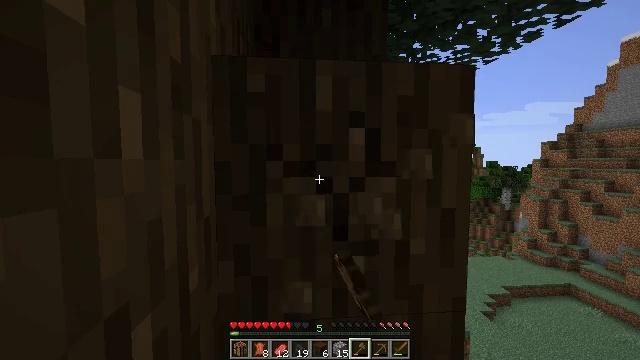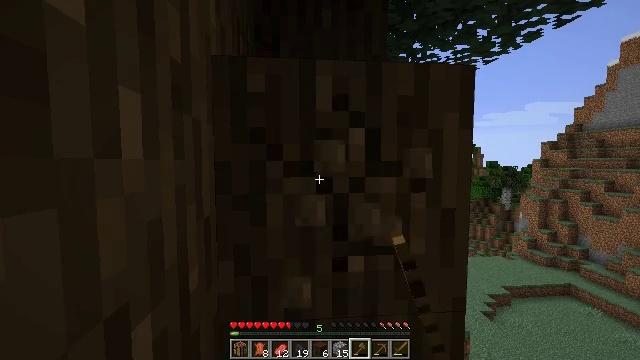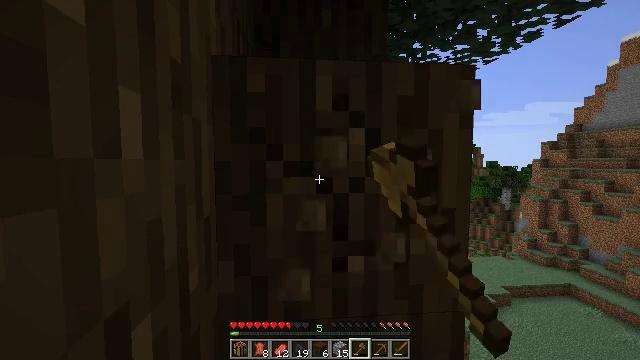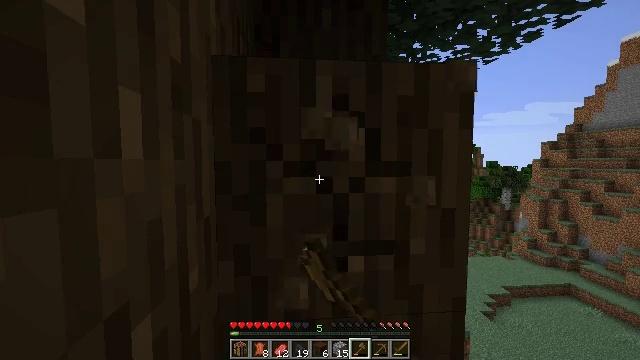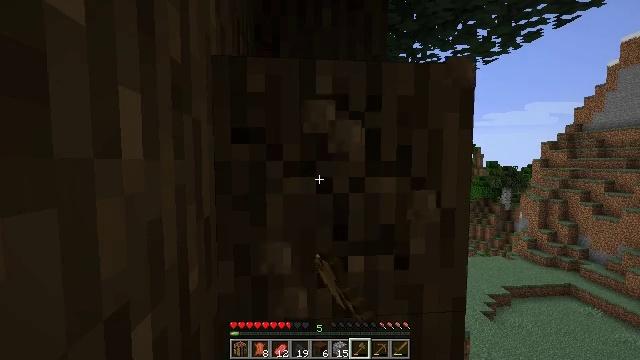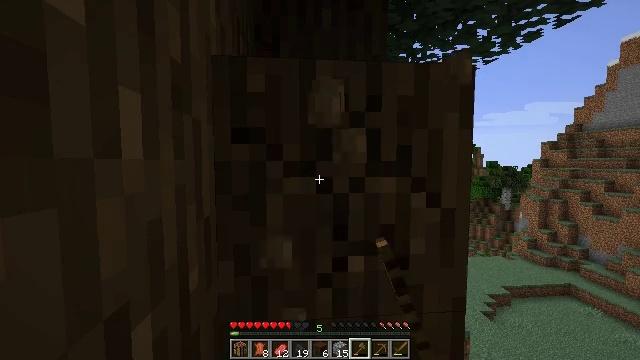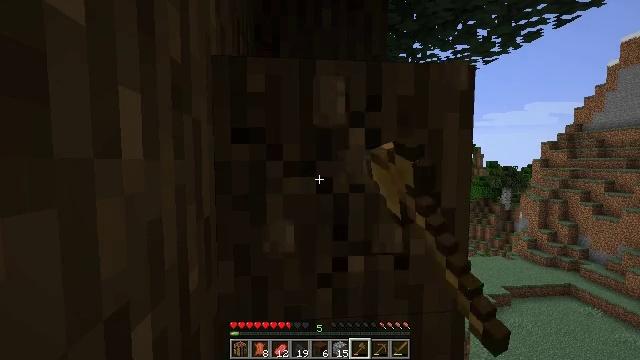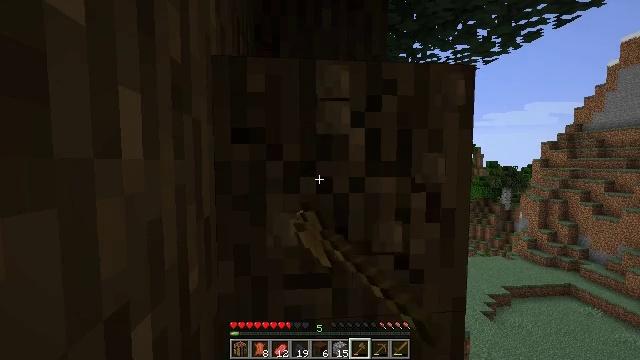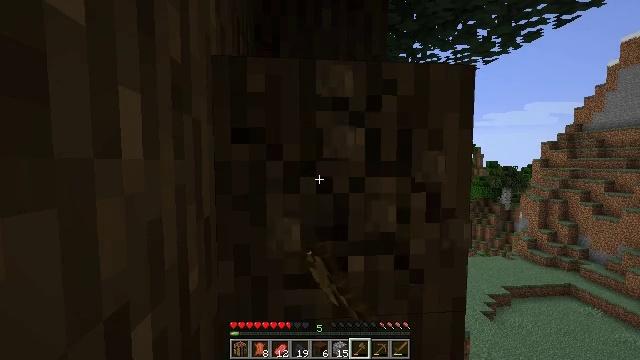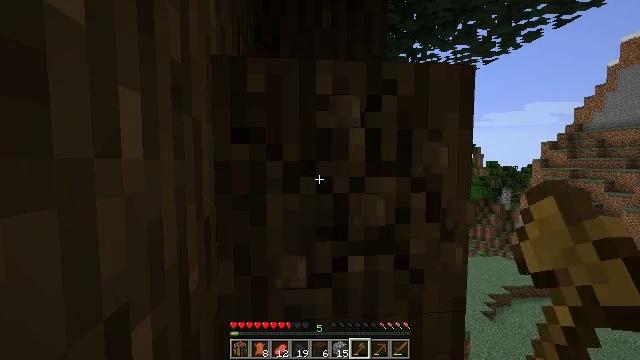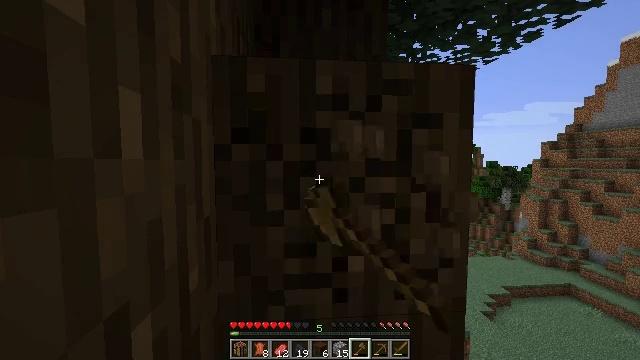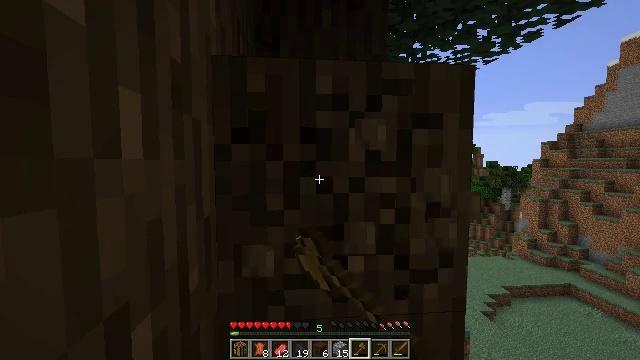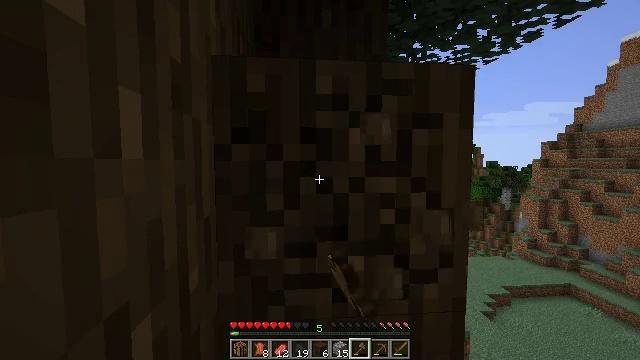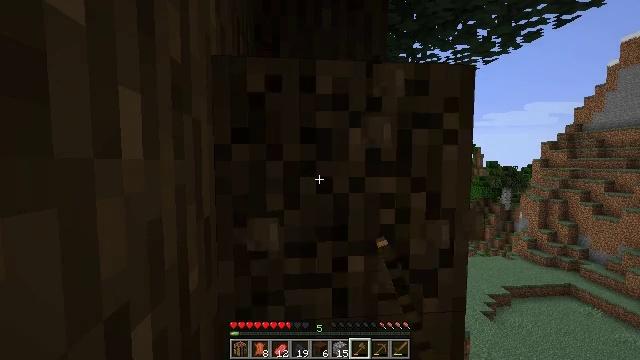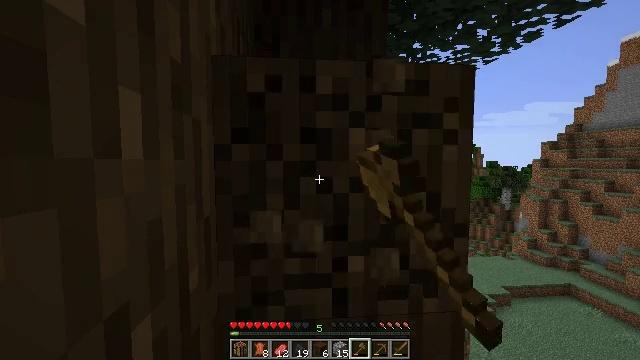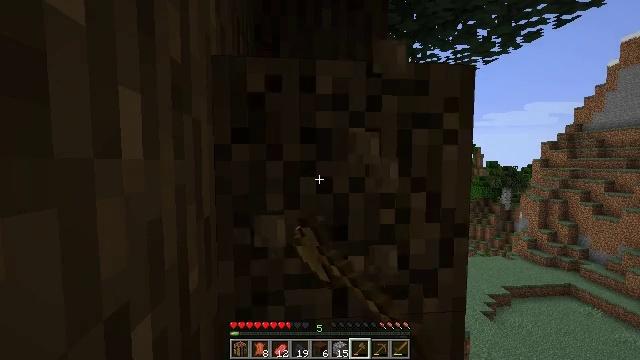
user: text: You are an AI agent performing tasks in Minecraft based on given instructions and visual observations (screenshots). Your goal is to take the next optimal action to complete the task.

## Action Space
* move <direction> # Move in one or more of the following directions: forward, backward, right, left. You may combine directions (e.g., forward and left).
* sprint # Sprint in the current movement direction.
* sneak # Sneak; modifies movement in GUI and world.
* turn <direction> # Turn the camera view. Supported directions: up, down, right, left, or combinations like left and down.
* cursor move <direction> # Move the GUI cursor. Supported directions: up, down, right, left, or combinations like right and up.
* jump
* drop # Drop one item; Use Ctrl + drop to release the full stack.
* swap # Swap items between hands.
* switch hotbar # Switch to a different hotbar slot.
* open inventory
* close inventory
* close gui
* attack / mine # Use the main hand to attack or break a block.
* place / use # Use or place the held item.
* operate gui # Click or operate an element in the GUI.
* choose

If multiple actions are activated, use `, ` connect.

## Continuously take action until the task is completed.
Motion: motion action
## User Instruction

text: Break the dark oak log in the forest.
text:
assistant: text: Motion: attack / mine
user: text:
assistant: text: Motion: attack / mine
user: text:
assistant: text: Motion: attack / mine
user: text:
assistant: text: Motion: attack / mine
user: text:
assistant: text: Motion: attack / mine
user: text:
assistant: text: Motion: attack / mine
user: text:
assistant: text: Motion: attack / mine
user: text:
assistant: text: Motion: attack / mine
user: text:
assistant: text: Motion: attack / mine
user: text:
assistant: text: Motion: attack / mine
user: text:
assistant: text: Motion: attack / mine
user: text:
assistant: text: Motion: attack / mine
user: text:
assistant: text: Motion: attack / mine
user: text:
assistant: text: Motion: attack / mine
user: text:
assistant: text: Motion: attack / mine
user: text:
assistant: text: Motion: attack / mine
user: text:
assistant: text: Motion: attack / mine
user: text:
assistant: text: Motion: attack / mine
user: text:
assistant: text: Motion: turn down, attack / mine
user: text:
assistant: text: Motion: turn down, attack / mine
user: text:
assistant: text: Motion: turn down, attack / mine
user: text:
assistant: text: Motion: turn down, attack / mine
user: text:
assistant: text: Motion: turn down, attack / mine
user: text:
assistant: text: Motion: turn down, attack / mine
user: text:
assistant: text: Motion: turn down, attack / mine
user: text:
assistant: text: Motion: attack / mine
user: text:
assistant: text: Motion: attack / mine
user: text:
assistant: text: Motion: attack / mine
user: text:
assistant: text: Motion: attack / mine
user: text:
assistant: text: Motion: attack / mine